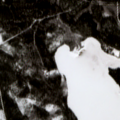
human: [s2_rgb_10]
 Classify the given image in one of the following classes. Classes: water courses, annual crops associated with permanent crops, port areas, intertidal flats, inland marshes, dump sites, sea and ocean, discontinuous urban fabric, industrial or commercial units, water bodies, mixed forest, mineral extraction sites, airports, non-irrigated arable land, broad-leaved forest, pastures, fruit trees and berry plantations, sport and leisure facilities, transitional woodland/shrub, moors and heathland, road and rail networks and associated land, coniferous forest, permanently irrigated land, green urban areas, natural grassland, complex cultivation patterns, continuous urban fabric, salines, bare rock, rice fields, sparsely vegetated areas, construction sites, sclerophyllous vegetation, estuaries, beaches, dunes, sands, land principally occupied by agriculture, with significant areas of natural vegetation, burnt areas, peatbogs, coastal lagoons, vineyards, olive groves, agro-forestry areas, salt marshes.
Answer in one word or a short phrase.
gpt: coniferous forest, mixed forest, water bodies